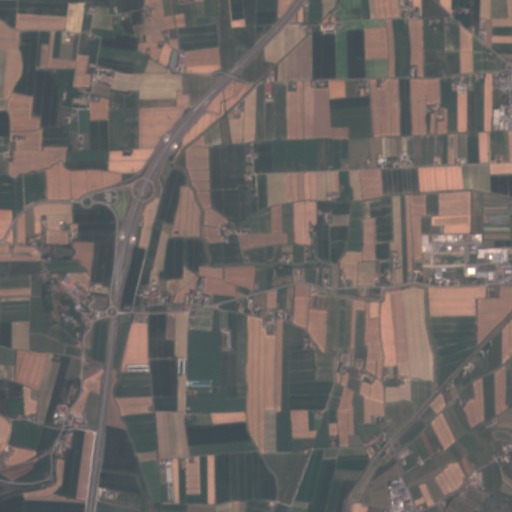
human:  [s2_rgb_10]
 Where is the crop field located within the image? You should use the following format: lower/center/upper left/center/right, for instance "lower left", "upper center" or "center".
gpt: The crop field is located in the lower right of the image.
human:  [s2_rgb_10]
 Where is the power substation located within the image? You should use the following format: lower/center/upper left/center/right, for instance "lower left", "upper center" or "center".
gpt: The power substation is located in the left of the image.
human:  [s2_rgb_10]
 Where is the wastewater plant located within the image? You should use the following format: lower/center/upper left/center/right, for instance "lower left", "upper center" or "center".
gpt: The wastewater plant is located in the lower right of the image.
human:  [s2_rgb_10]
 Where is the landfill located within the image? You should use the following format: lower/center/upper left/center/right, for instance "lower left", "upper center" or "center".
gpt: There is no landfill in the image.